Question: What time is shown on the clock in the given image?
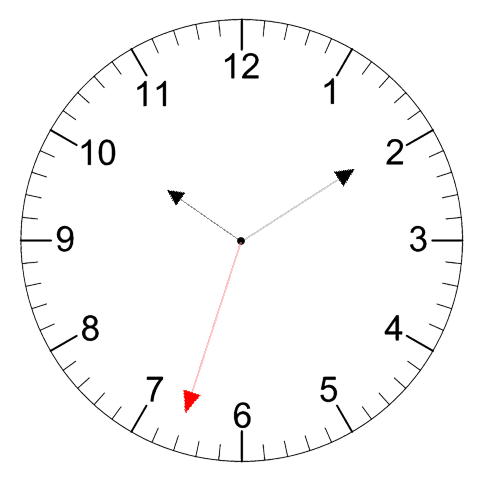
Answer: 10:09:33